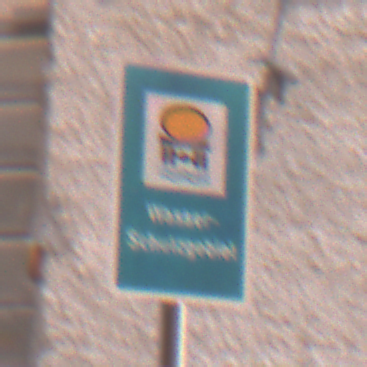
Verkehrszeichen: Wasserschutzgebiet
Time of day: MorningAfternoon
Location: Outdoor (Urban)
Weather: Clear
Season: NotSpecified
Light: Natural